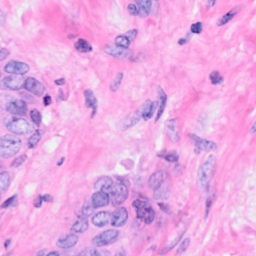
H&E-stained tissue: Breast